Question: hi all i am trying to get the RGB for a pixel in an image using C++ openCV 2.4.5
but i get this error when i compile .
it loads the image will but the exception arise when i am trying to get the RGB for a pixel
can any one help me please ?

the following code loads an image and find the RGB for a pixel at index 25,4
my code is :
'''
#include <opencv2/core/core.hpp>
#include <opencv2/highgui/highgui.hpp>
#include <opencv2/imgproc/imgproc.hpp>
#include <opencv/cv.h>
#include <opencv/highgui.h>
#include <iostream>
using namespace std;
using namespace cv;
int main()
{
int x;
Mat input = imread("C:/red.jpg");
if (input.empty())
{
std::cout << "!!! Failed imread(): image not found" << std::endl;
cin>>x;
return 0;
// don't let the execution continue, else imshow() will crash.
}
imshow("input", input);
Vec3f pixel = input.at<Vec3f>(25, 40);
if( !pixel[0])
{
std::cout << "!!! Failed pixel(): image not found" << std::endl;
cin>>x;
return 0;
}
int b = pixel[0];
int g = pixel[1];
int r = pixel[2];
cout<<b;
cout <<" ";
cout<<r;
cout <<" ";
cout <<g;
cin>>b;
/*
// detect squares after filtering...
*/
return 0;
}
'''
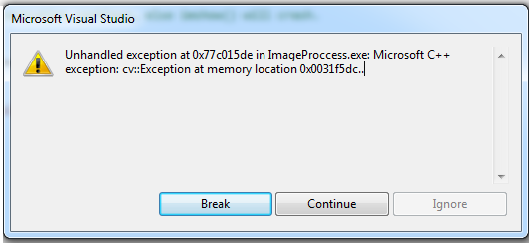
Answer: You image is probably of type CV_8UC3, which means the value of a pixel is stored as 3-channel 8-bit uchar. In
'''
Vec3f pixel = input.at<Vec3f>(25, 40);
'''
you are trying to access pixel values as floats, since in OpenCV 'Vec3f' is defined as 'typedef Vec<float, 3> Vec3f;'. This causes your program to crush. Instead it should be:
'''
Vec3b pixel = input.at<Vec3b>(25, 40);
'''
In OpenCV 'Vec3b' is defined as 'typedef Vec<uchar, 3> Vec3b;', which is what you want.
<URL> data type.
You can output the pixel data simply with
'''
cout << pixel << endl;
'''
or like this:
'''
printf("[%u, %u, %u]", pixel[0], pixel[1], pixel[2]);
'''
or like this:
'''
int b = static_cast<int>(pixel[0]);
int g = static_cast<int>(pixel[1]);
int r = static_cast<int>(pixel[2]);
cout<< "[" << b <<", " << g << ", " << r << "]" << endl;
'''